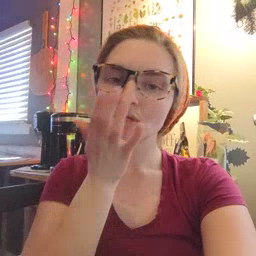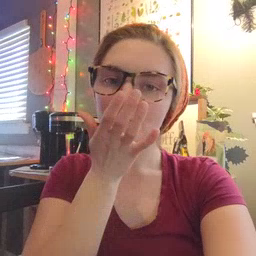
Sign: garbage